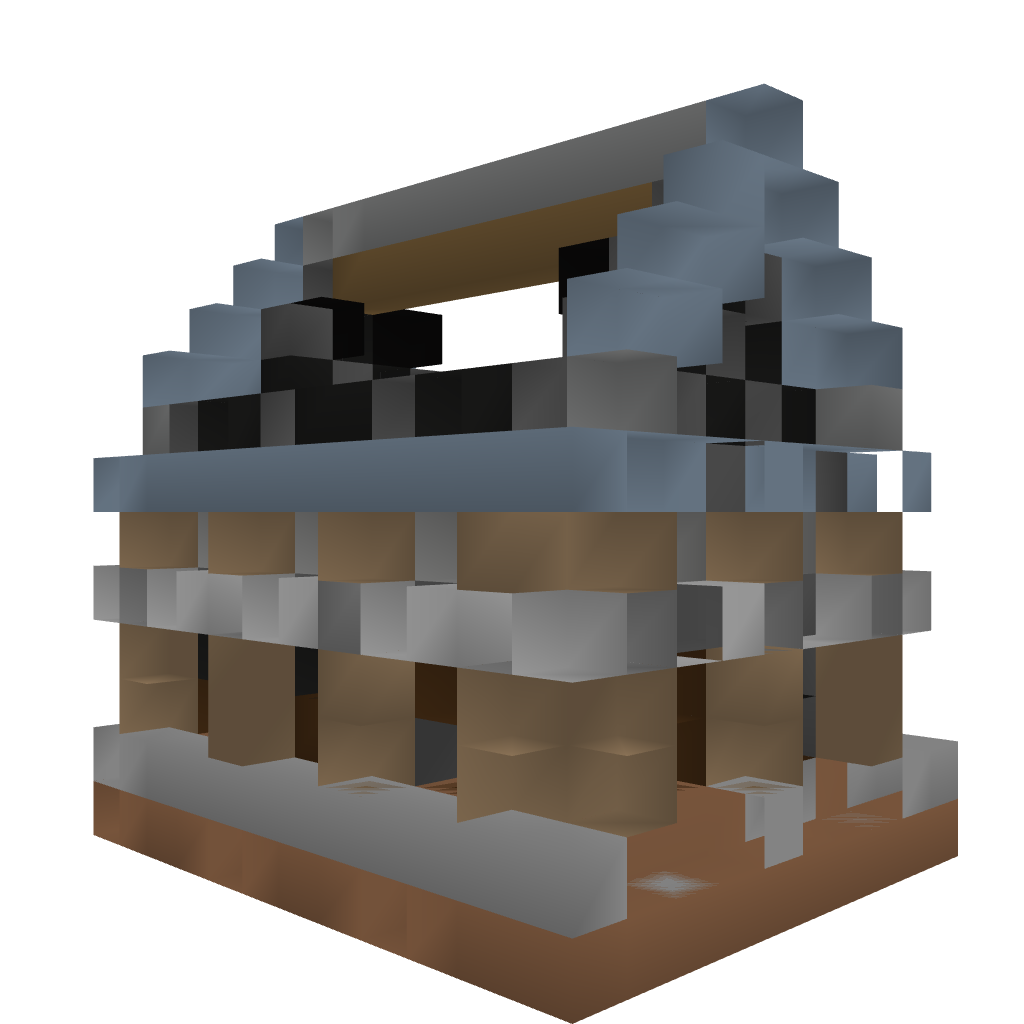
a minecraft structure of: Basic Survival House 1